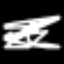
Label: hourglass